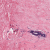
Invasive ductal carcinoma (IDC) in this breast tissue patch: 0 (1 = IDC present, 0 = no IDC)